Question: I need to implement a using ESPER
For this I have to prepare query for rules (if there is any other optimized way, please suggest). Rules must be .Also I will have to create a UI to define rules.
An example:

Some more rules can be defined at run time.
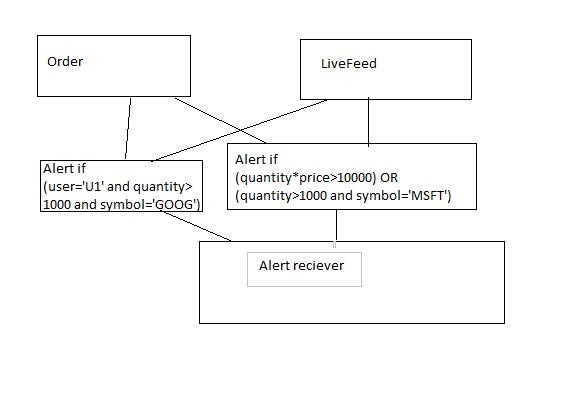
Answer: There is very little context to go by, but a simple solution is to simply keep the latest state of each Order and each Price and implement each rule as an engine subscription. Your engine could be initialized with the following EPL statements:
'''
/* Minimal schema-s */
create schema LiveOrder (user string, orderid string, quantity, double, symbol string);
create schema LivePrice (symbol string, price double);
/* create two windows to store the latest order by orderid, and latest price by symbol */
create window LiveOrders.std:unique(orderid) as select * from LiveOrder;
create window LivePrices.std:unique(symbol) as select * from LivePrice;
/* insert data into the windows when data arrives */
insert into LiveOrders select * from LiveOrder;
insert into LivePrices select * from LivePrice;
'''
At this point you will have all order and prices stored, so they can be easily "joined" for different rules. If a user requires an alert when he places and order with quantity > 100, you simply create the following EPL statement and attach a listener to it which would send the alert:
'''
select * from LiveOrders where user='U1' and quantity > 100;
'''
To create an alert if an order amount for any symbol exceed 10000, you do the same with this EPL:
'''
select LiveOrders.symbol as symbol, LiveOrders.quantity*LivePrices as total from LiveOrders
inner join LivePrices on LiveOrders.symbol=LivePrices.symbol
where LiveOrders.quantity*LivePrices > 10000
'''
Whenever the alert is no longer necessary, you simply remove the listener and destroy the EPL statement.